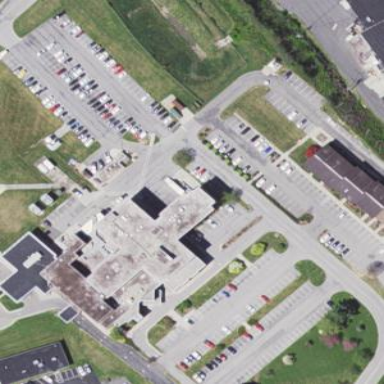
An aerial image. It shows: Hospital providing healthcare services.